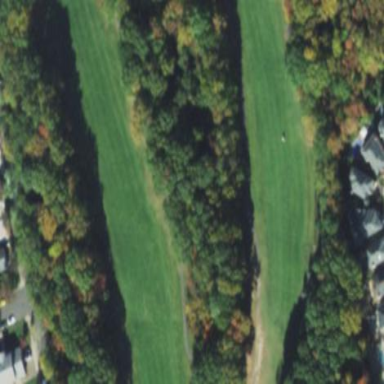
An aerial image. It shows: Grassy area designated as golf fairway.